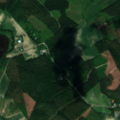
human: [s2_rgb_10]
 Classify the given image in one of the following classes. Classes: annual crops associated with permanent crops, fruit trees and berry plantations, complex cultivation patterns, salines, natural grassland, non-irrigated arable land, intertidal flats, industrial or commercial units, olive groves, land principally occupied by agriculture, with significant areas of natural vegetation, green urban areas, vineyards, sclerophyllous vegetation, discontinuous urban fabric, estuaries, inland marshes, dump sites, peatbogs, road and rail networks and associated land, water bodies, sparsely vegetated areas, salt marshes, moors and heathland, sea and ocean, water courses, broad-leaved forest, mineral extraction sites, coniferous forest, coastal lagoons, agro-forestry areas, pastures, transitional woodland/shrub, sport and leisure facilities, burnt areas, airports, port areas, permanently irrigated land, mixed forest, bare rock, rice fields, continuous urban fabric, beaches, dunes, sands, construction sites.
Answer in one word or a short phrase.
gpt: land principally occupied by agriculture, with significant areas of natural vegetation, coniferous forest, mixed forest